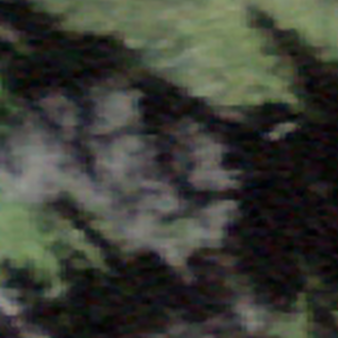
Label: other